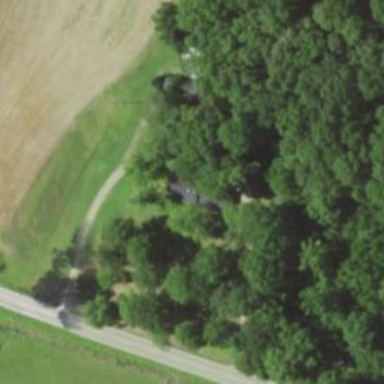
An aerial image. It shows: Driveway leading to service road.